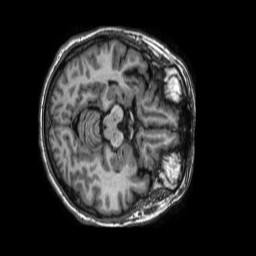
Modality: T1w
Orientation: axial
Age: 63
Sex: female
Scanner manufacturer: philips
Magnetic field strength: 1.5 T
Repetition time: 0.007054 s
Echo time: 0.003181 s